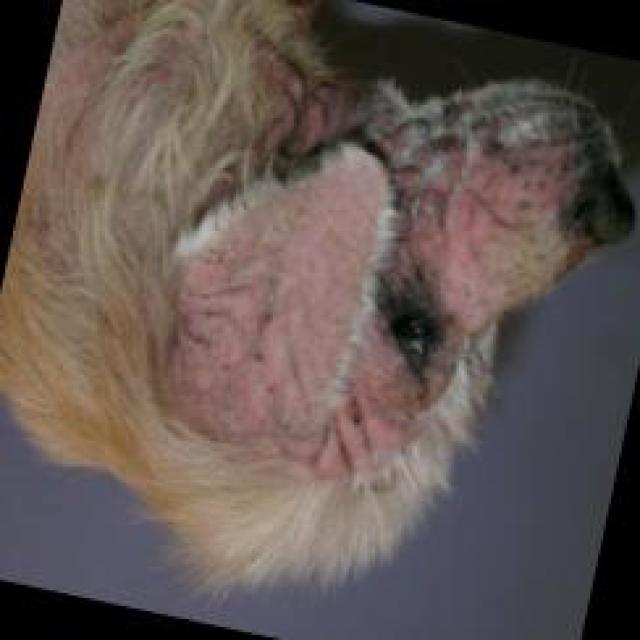
Canine hypersensitivity reaction — allergic skin response with urticaria, erythema, pruritus, and angioedema. May be food, environmental, or flea allergy related.